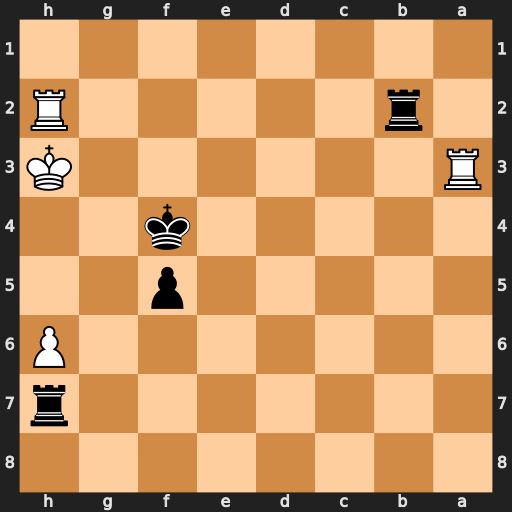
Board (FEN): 8/7r/7P/5p2/5k2/R6K/1r5R/8
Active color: b
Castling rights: -
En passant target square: -
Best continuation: Rxh6#